Question: I'm converting DITA maps to PDF using the DITA Open Toolkit 1.7 and RenderX XEP. In the DITA topics, product names are inserted using conrefs. One of my product names is quite long. It caused layout problems when used within tables. Therefore I inserted a soft hyphen into the phrase that is reused via conref:
'''
<ph id="PD_FineReader2Comp">DOXiS4 FineReader2&#xad;Components</ph>
'''
This works nicely in the generated pages, but creates a problem in the bookmarks where a symbol is displayed in place of the soft hyphen.

Obviously, this is an encoding problem. It seems that UTF-8 characters are properly handled in PDF content, but not in PDF bookmarks where, according to the following sources, some PDF-16 characters can be used (but I did not understand which ones).
- <URL>
The DITA Open Toolkit seems to create bookmarks from topic titles using this code fragment:
'''
<fo:bookmark>
<xsl:attribute name="internal-destination">
<xsl:call-template name="generate-toc-id"/>
</xsl:attribute>
<xsl:if test="$bookmarkStyle!='EXPANDED'">
<xsl:attribute name="starting-state">hide</xsl:attribute>
</xsl:if>
<fo:bookmark-title>
<xsl:value-of select="normalize-space($topicTitle)"/>
</fo:bookmark-title>
<xsl:apply-templates mode="bookmark"/>
</fo:bookmark>
'''
The XSL stylesheet has version 2.0.
I would like to create an override that removes the offending character. How can I do this?
- - -
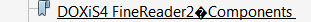
Answer: The simple way to do this is to use the 'translate()' function, which can be used to replace certain characters with other characters, or with nothing. It looks like this is the line that outputs the value you want to fix up:
'''
<xsl:value-of select="normalize-space($topicTitle)"/>
'''
So you could simply modify this to:
'''
<xsl:value-of select="translate(normalize-space($topicTitle), '&#xad;', '')"/>
'''
to remove all the soft hyphens. If you would like to replace them with spaces or ordinary hyphens, you could do either of the following, respectively:
'''
<xsl:value-of select="translate(normalize-space($topicTitle), '&#xad;', ' ')"/>
<xsl:value-of select="translate(normalize-space($topicTitle), '&#xad;', '-')"/>
'''